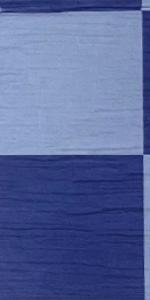
Label: Empty